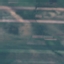
Land use / land cover class: AnnualCrop